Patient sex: F
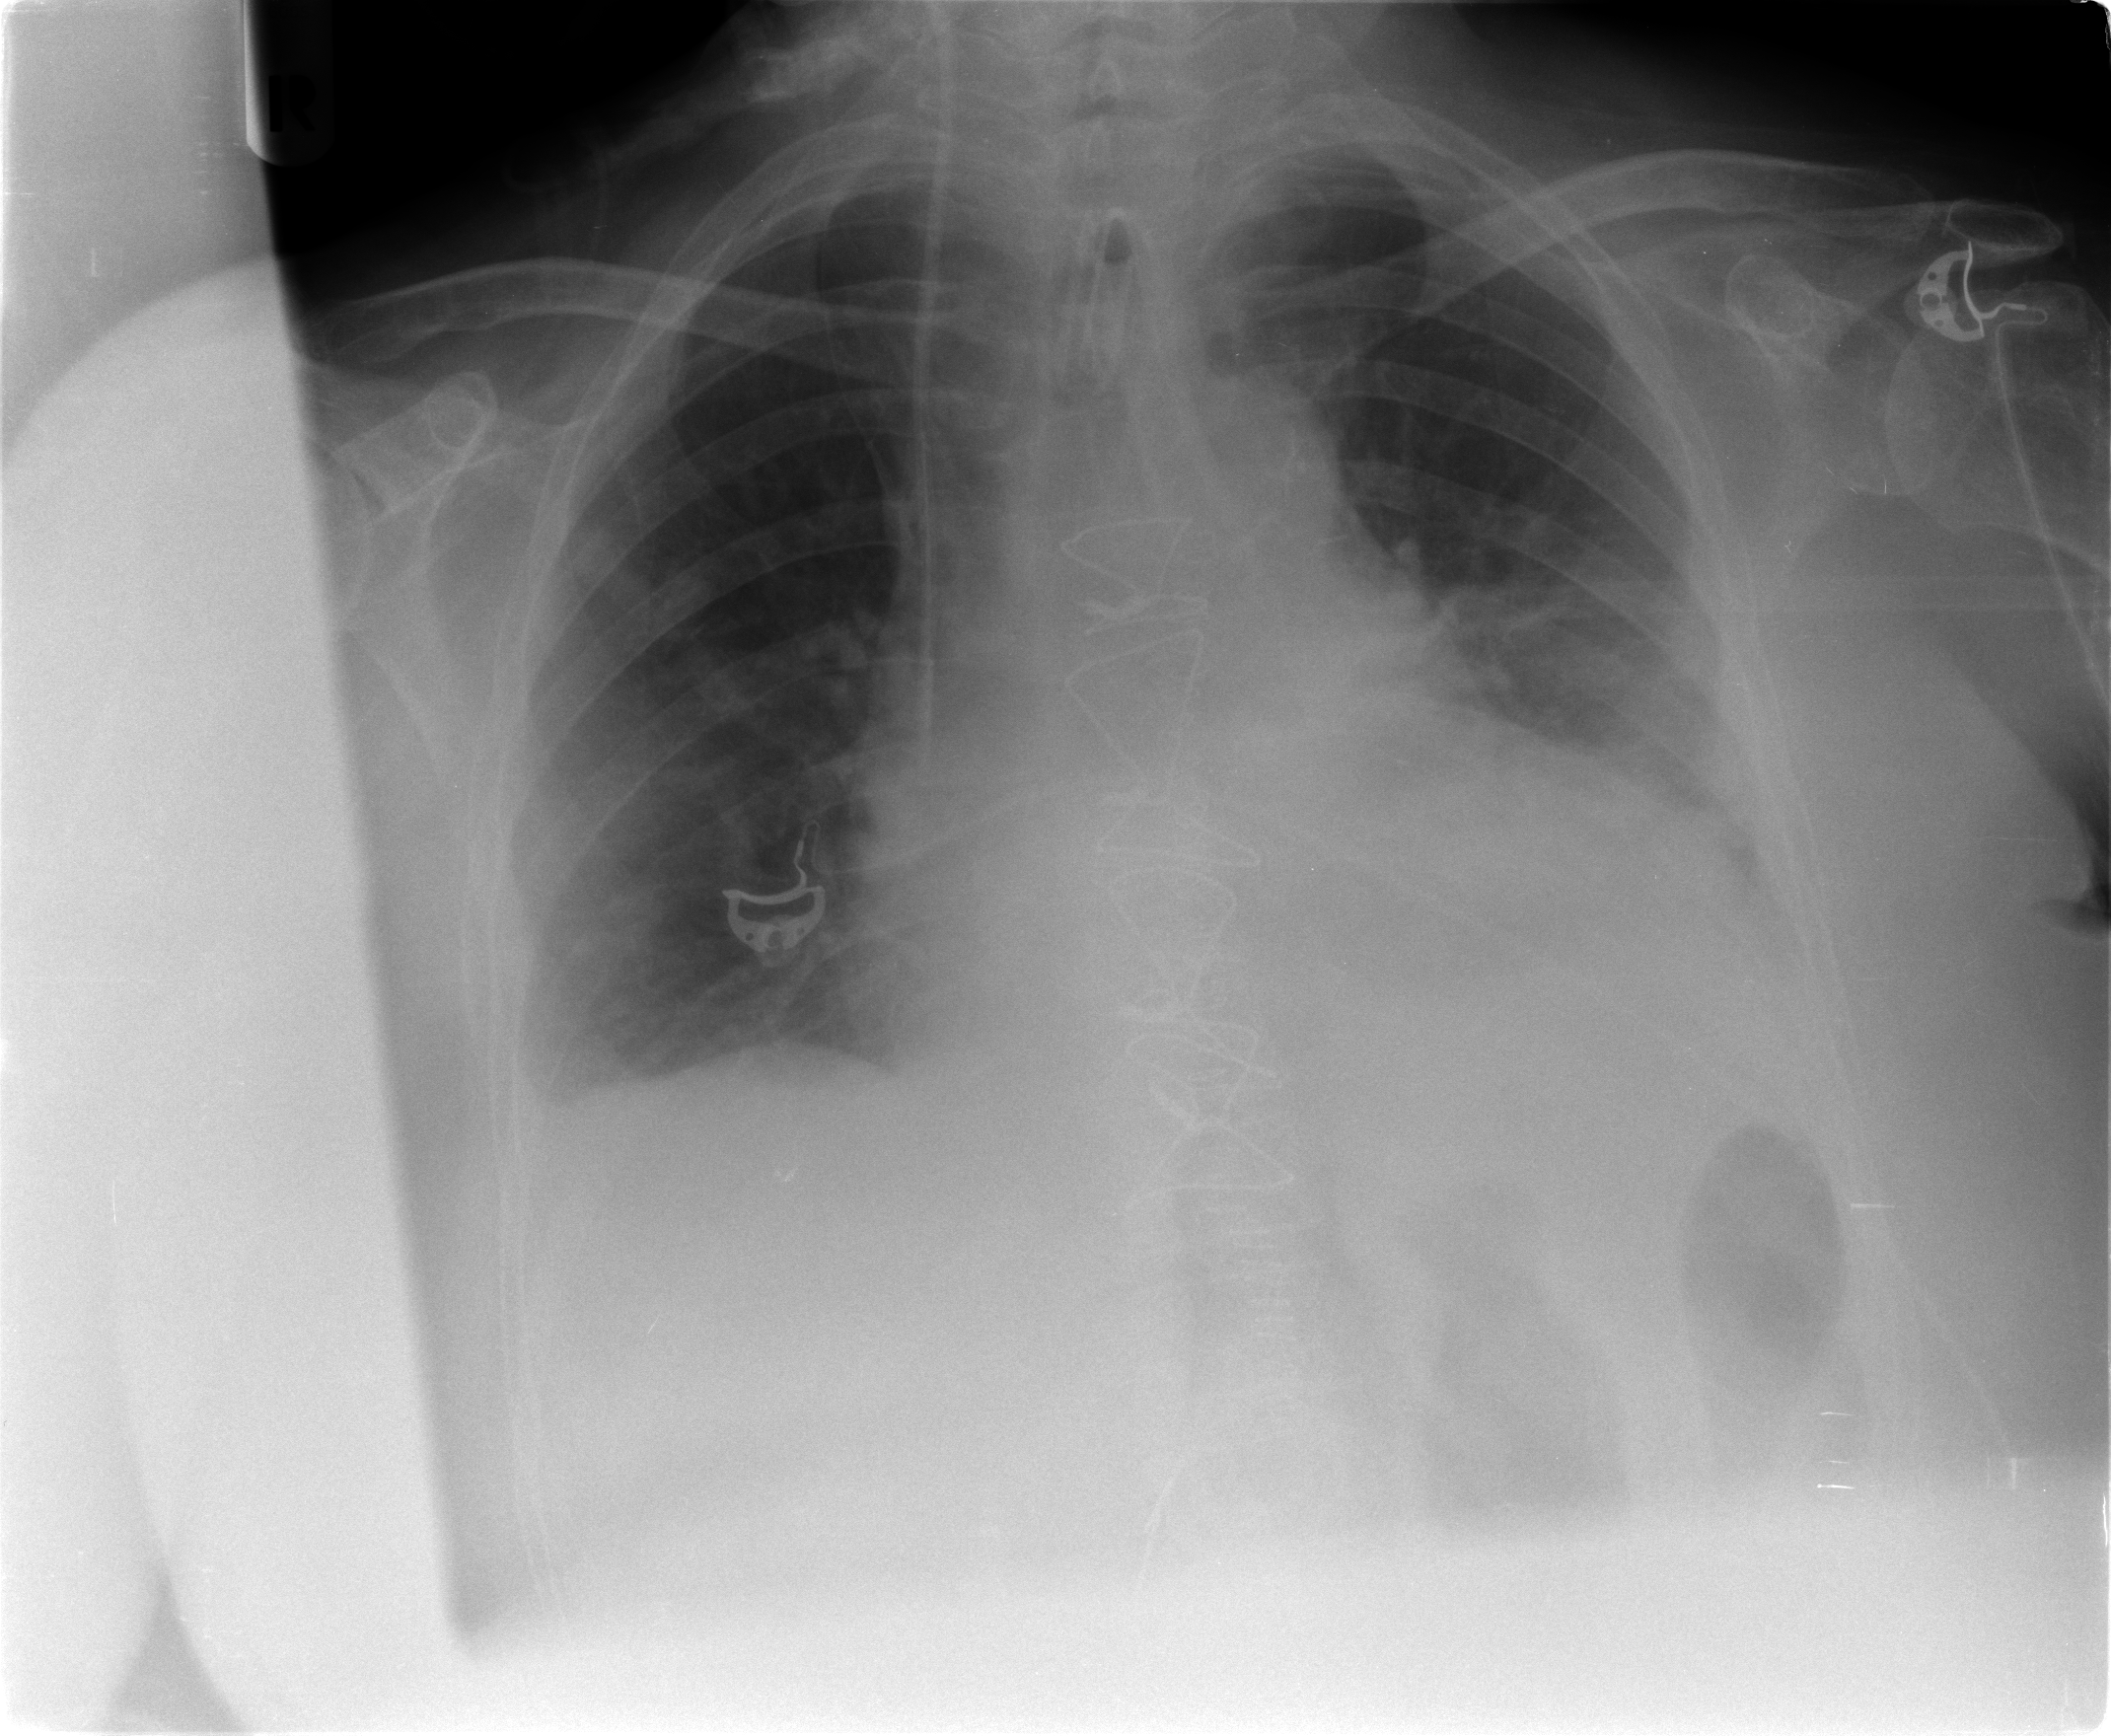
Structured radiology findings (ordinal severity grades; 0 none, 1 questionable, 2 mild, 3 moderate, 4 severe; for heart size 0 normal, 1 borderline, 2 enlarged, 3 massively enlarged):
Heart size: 2
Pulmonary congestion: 0
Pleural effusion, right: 2
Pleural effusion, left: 2
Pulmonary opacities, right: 0
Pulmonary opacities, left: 0
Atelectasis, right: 2
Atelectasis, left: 2